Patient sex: M
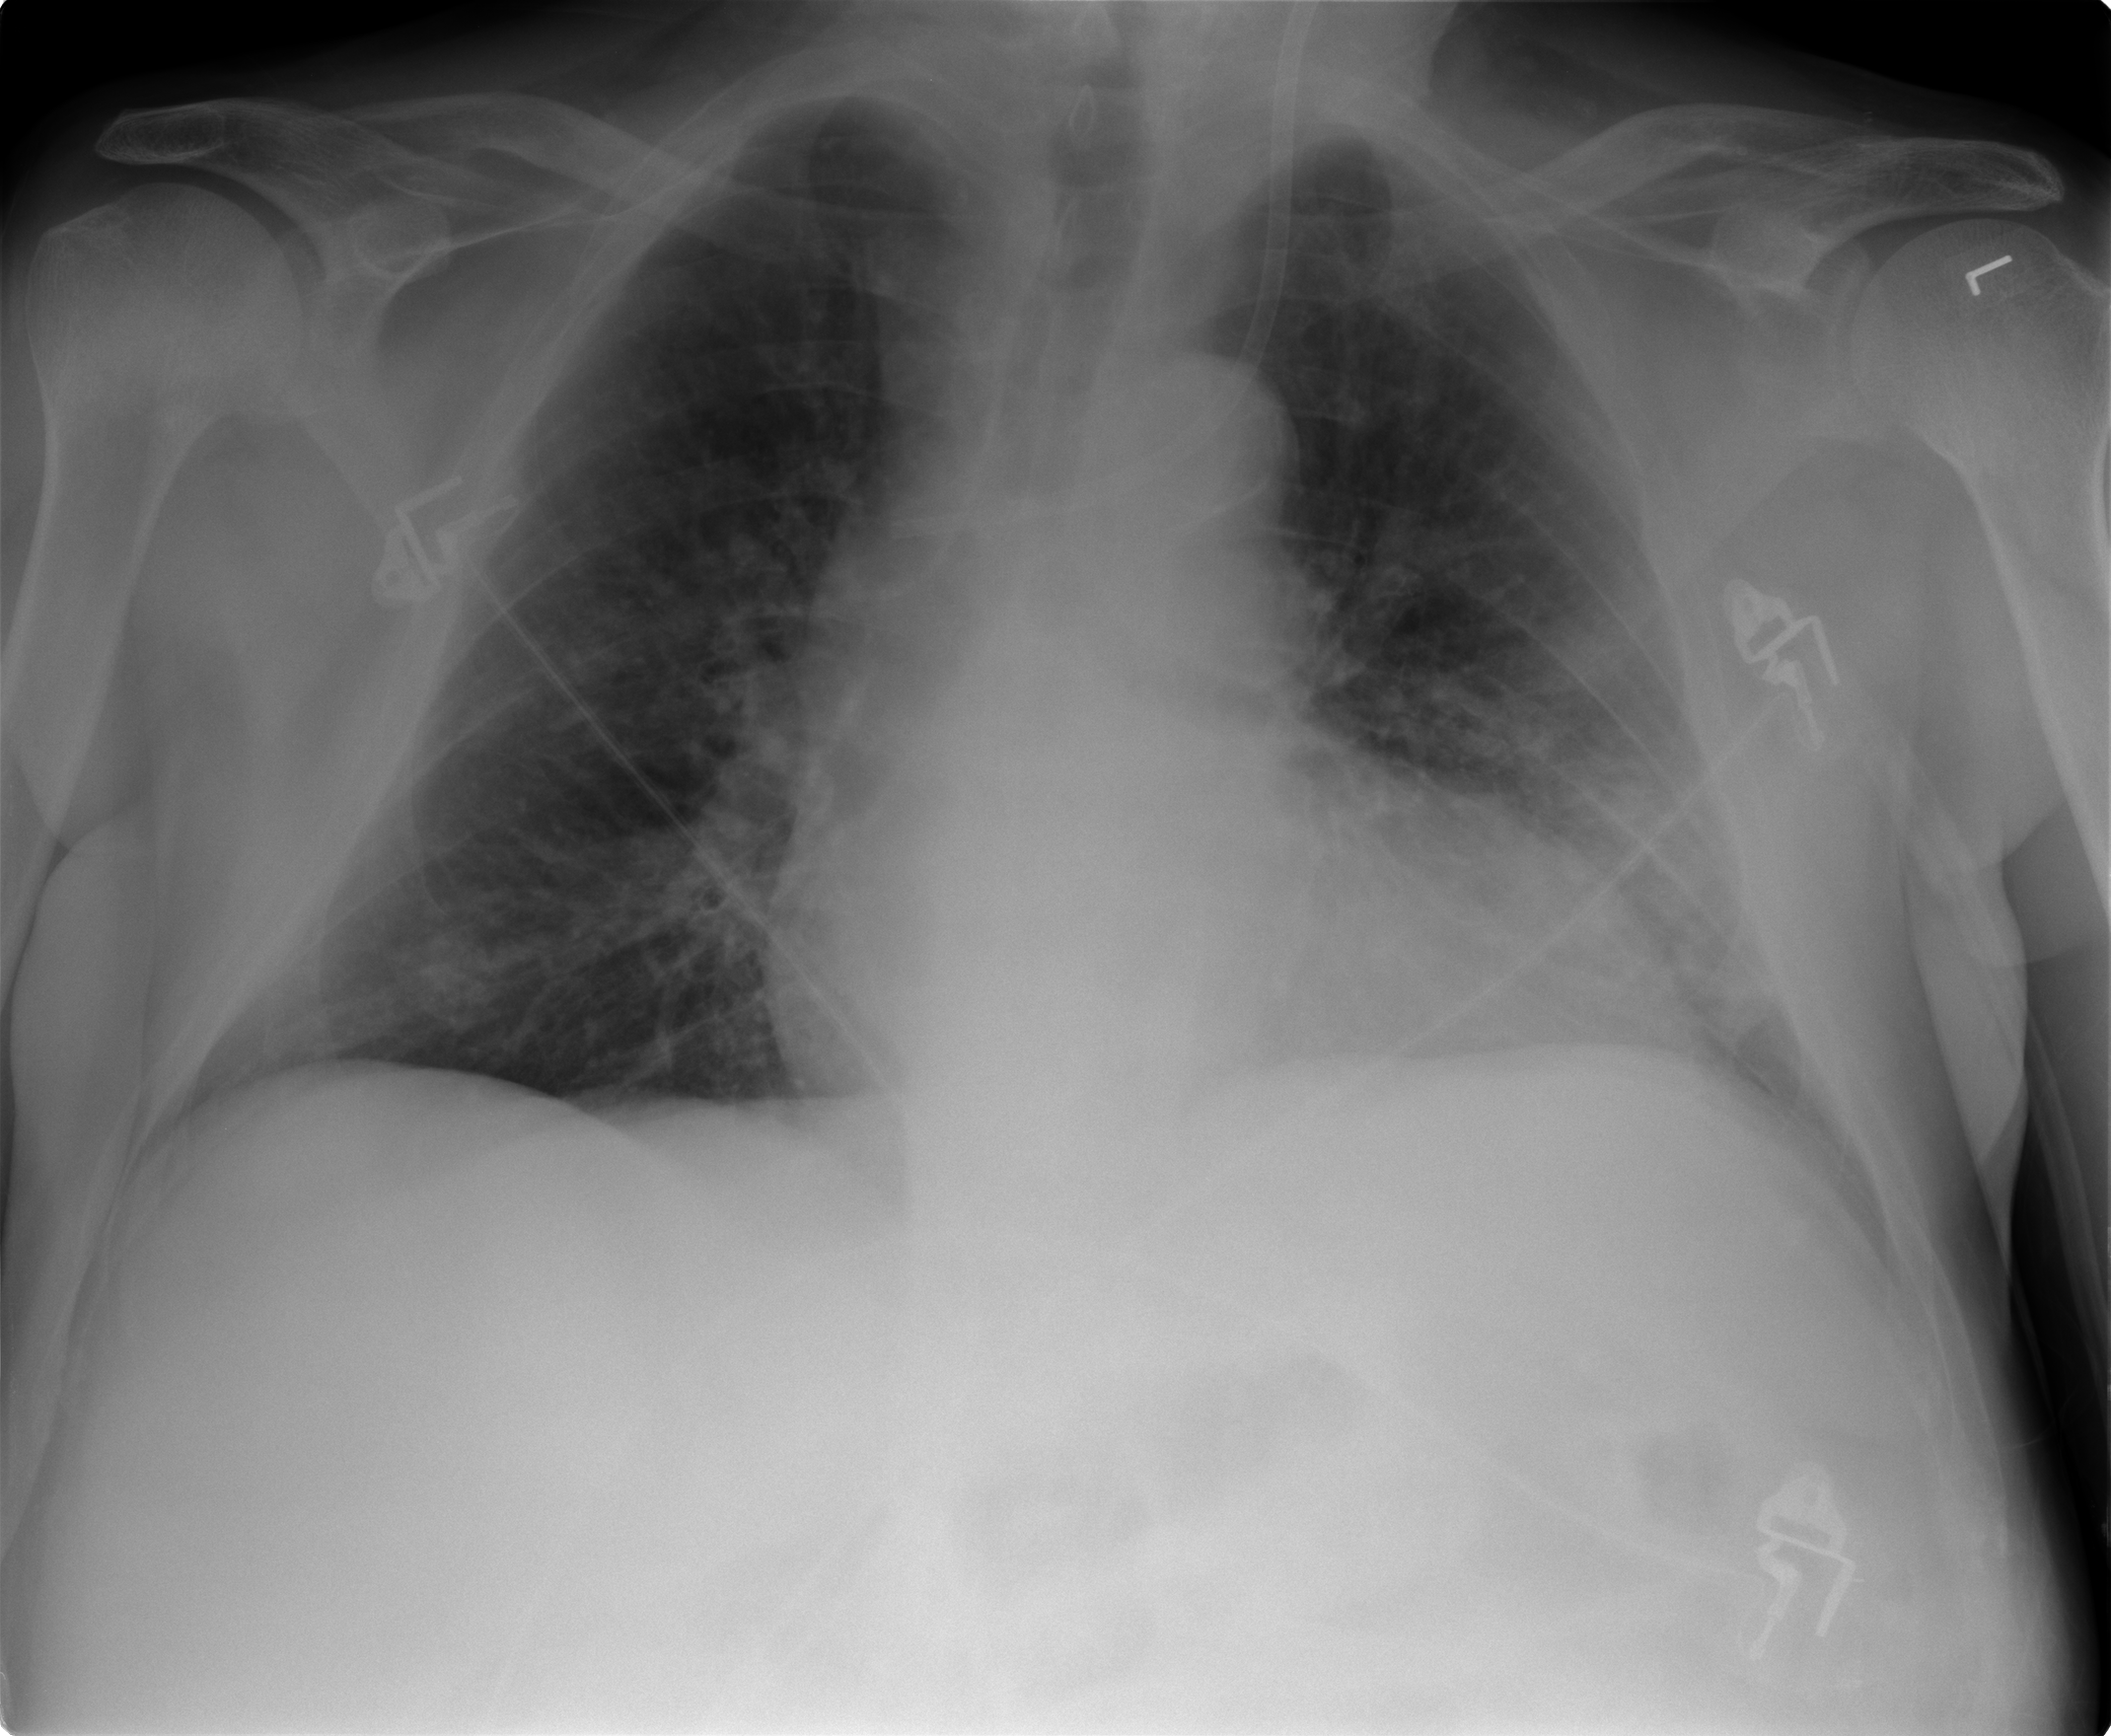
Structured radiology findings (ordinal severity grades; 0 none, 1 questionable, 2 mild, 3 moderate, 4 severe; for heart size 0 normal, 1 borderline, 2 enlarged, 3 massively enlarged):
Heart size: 2
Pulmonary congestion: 2
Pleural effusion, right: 0
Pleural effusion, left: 2
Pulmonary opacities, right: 0
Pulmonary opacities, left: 2
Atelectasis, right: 2
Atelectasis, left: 2